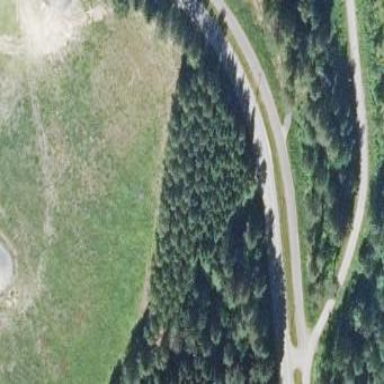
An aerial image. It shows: Forest with evergreen needle-leaved trees.